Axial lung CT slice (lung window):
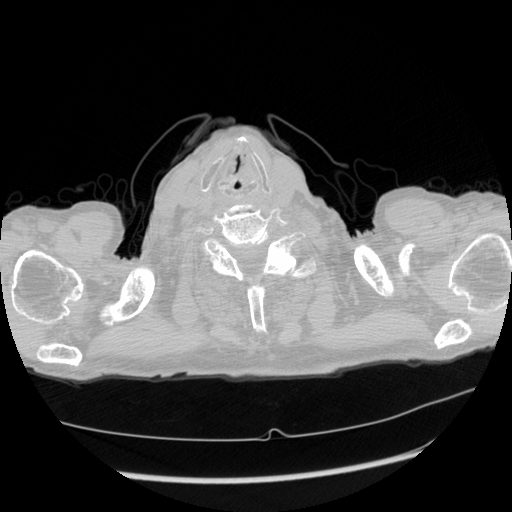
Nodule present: no